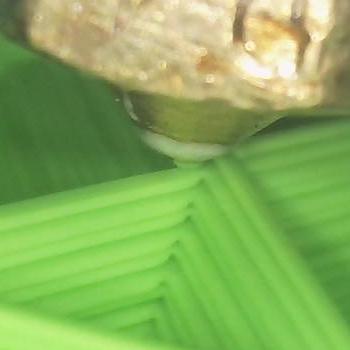
Flow rate: 66%